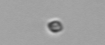
Label: nanoplankton_mix